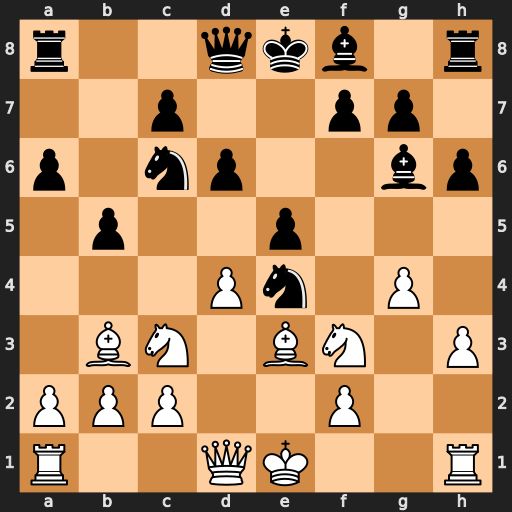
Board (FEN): r2qkb1r/2p2pp1/p1np2bp/1p2p3/3Pn1P1/1BN1BN1P/PPP2P2/R2QK2R
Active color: w
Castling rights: KQkq
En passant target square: -
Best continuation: Bd5 Ne7 Bxe4 Bxe4 Nxe4